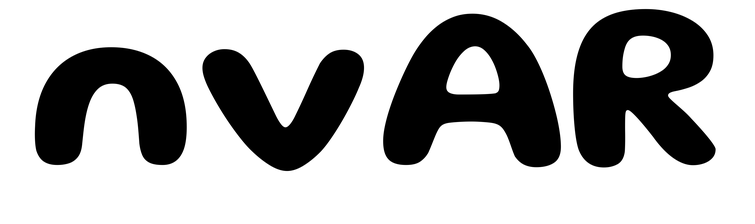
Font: Gluten_SemiBold